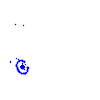
Particle: electron